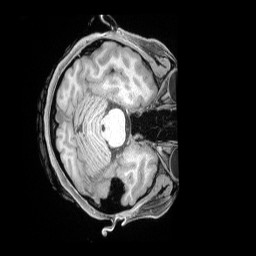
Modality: T1w
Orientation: axial
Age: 32
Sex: female
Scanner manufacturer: siemens
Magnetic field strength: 3 T
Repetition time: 2 s
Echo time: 0.00211 s